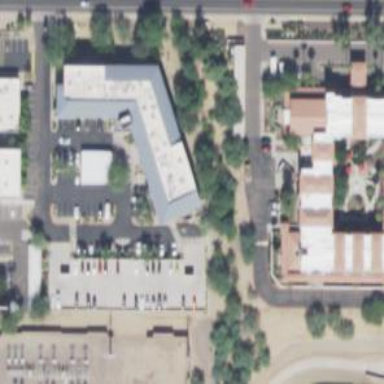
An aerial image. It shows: Healthcare clinic.